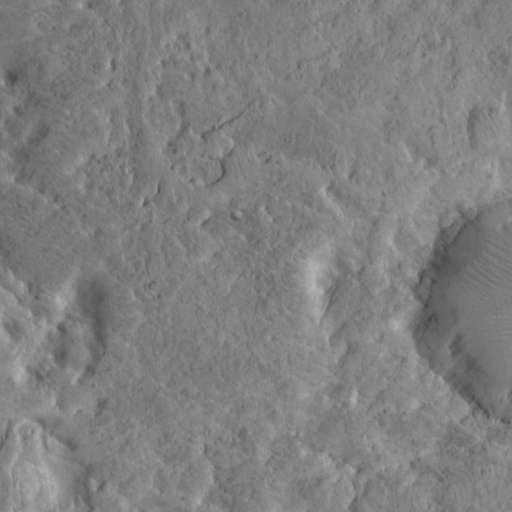
Objects detected: cone, cone